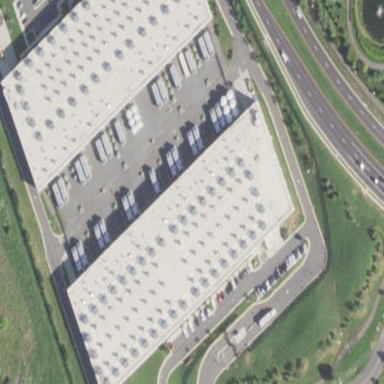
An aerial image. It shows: Data center building.